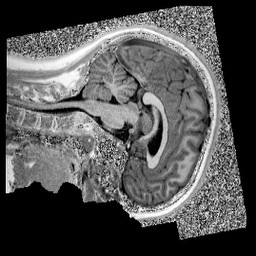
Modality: UNIT1
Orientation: sagittal
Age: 12
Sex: female
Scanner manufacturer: siemens
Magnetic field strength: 3 T
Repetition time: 4 s
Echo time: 0.00299 s